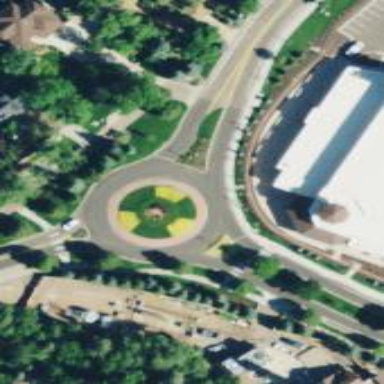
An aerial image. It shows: Roundabout.